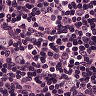
Metastatic tissue present: yes